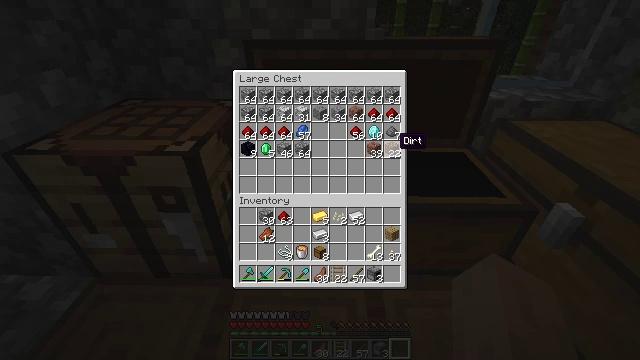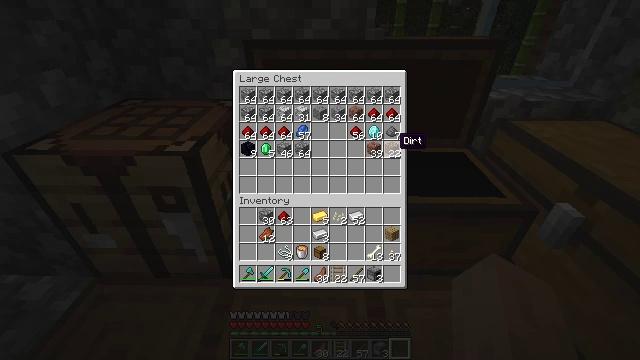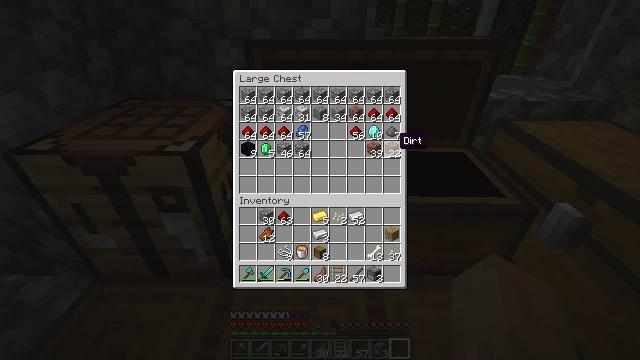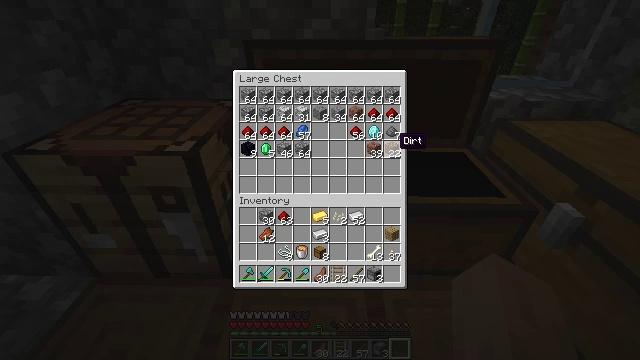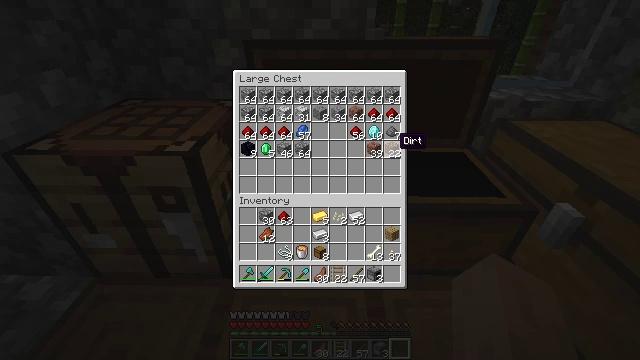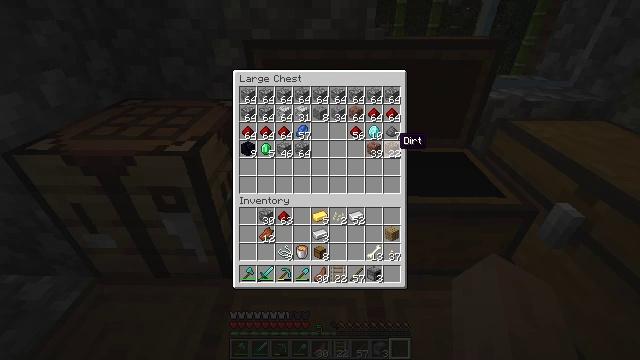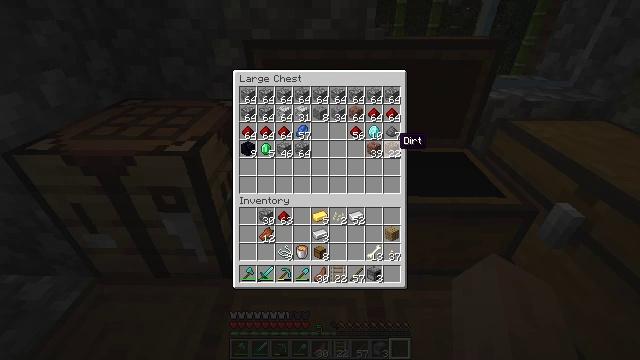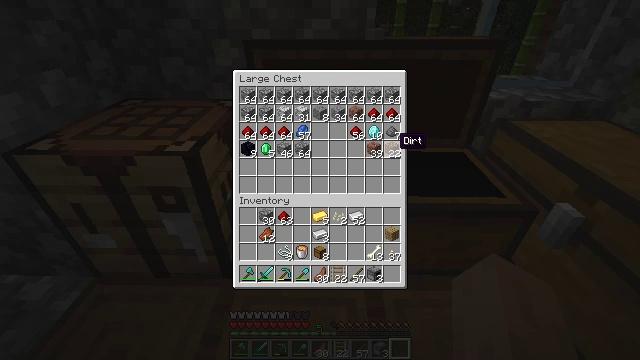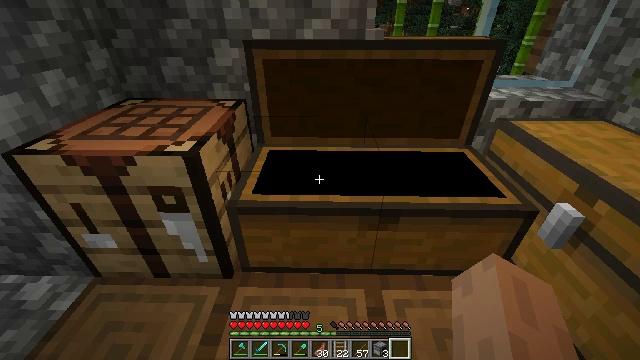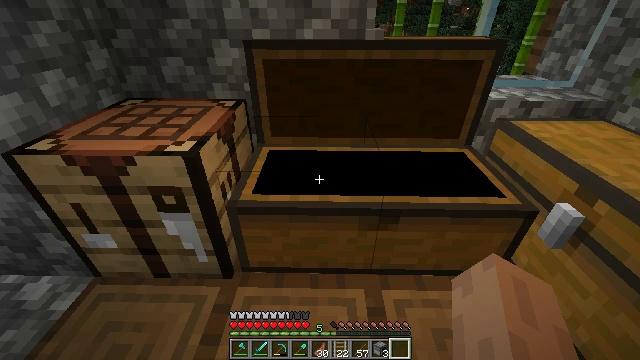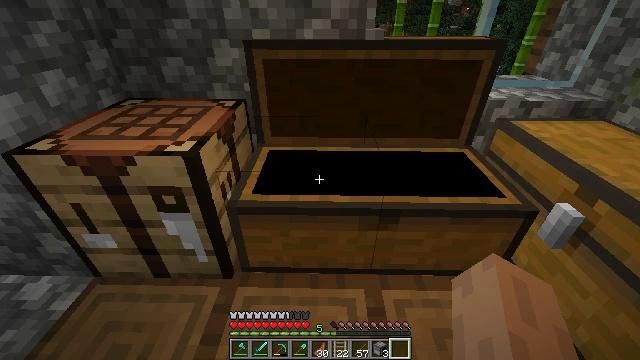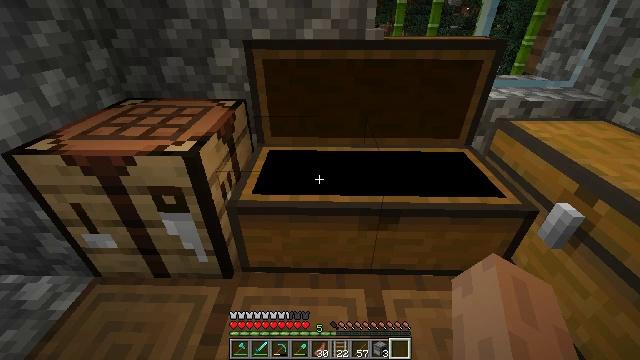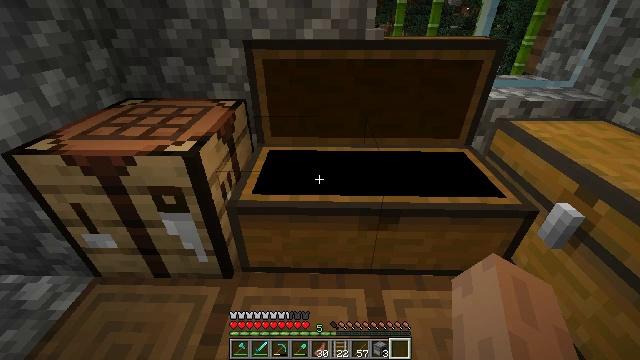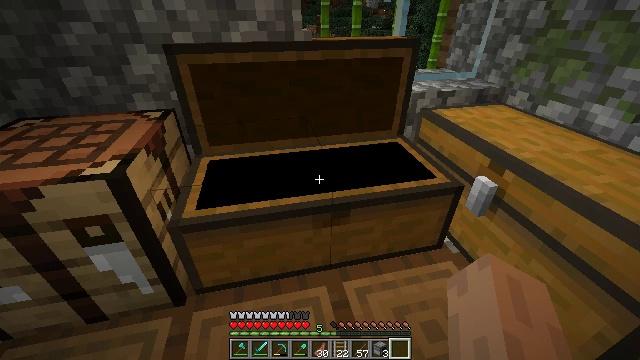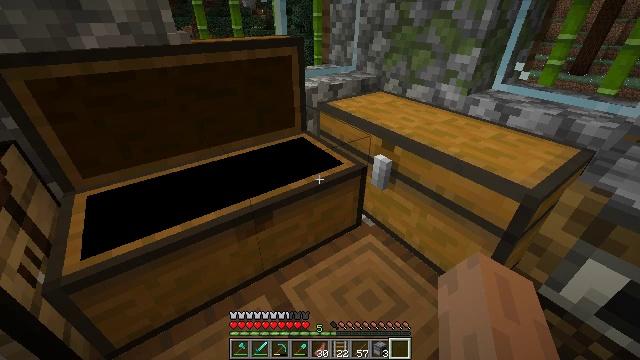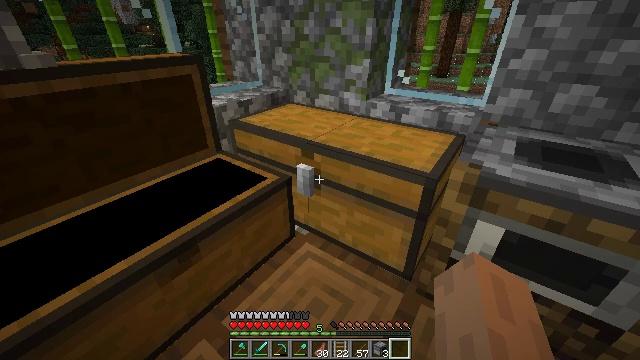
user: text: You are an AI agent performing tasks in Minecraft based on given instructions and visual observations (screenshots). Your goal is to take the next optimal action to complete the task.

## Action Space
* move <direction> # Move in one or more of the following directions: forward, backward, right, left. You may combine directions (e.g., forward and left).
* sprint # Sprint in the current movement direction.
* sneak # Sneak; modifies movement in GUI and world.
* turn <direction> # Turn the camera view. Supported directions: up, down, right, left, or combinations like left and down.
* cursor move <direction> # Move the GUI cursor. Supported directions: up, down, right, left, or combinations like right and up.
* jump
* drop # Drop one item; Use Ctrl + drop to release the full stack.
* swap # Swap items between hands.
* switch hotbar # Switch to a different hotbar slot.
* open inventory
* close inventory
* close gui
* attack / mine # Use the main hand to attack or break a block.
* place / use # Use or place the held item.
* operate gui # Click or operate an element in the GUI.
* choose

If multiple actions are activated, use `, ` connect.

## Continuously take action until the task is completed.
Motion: motion action
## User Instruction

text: Convert logs to craft spruce wood.
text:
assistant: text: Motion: sneak
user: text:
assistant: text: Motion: sneak
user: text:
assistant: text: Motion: no_op
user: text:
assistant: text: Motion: no_op
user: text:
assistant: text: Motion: no_op
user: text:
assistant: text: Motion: no_op
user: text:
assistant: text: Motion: no_op
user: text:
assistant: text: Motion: no_op
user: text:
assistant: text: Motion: no_op
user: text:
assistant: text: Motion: close gui
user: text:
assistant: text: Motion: no_op
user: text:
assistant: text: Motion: no_op
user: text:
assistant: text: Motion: no_op
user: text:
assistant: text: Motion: turn right
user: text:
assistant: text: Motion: turn right
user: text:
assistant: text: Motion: turn right and up
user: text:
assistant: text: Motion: turn right and up
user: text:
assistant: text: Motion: turn right and up
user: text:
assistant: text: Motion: use / place
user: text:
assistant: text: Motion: use / place
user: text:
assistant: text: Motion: use / place
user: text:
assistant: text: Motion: use / place
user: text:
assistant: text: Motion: no_op
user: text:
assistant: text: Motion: open gui
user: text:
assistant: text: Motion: no_op
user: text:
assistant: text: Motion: no_op
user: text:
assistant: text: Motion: no_op
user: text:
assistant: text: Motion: no_op
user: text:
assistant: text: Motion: no_op
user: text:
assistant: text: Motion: no_op